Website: walmart
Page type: added-to-cart
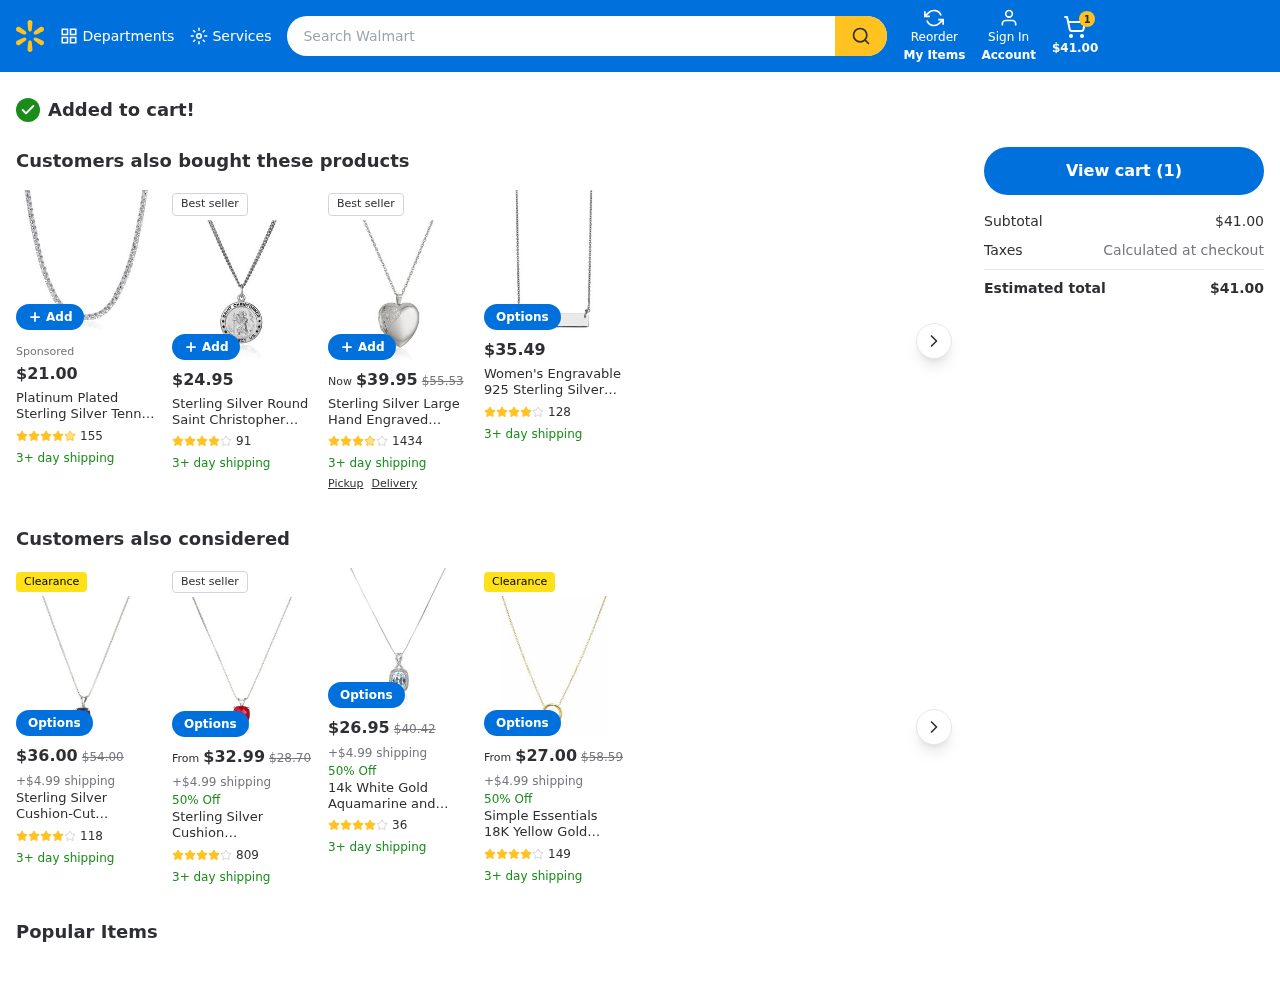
Product elements: key: PRODUCT2_NAME
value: Platinum Plated Sterling Silver Tennis Necklace set with Round Cut Swarovski Zirconia (4 mm), 17"
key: PRODUCT2_NUM_RATINGS
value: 155
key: PRODUCT2_PRICE
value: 21
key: PRODUCT2_RATING
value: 4.7
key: PRODUCT3_NAME
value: Sterling Silver Round Saint Christopher Medal with Stainless Steel Chain, 20
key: PRODUCT3_NUM_RATINGS
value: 91
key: PRODUCT3_PRICE
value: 24.95
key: PRODUCT3_RATING
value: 4.1
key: PRODUCT4_NAME
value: Sterling Silver Large Hand Engraved Floral Heart Pendant with Satin and Polished Finish Locket Neckl
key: PRODUCT4_NUM_RATINGS
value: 1434
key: PRODUCT4_PRICE
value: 39.95
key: PRODUCT4_RATING
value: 3.5
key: PRODUCT5_NAME
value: Women's Engravable 925 Sterling Silver Cable Chain Necklace with 7X28MM Polished I.D. Bar, Size 0
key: PRODUCT5_NUM_RATINGS
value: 128
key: PRODUCT5_PRICE
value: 35.49
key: PRODUCT5_RATING
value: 4.4
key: PRODUCT6_NAME
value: Sterling Silver Cushion-Cut Checkerboard Created Blue Sapphire Pendant Necklace (6mm)
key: PRODUCT6_NUM_RATINGS
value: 118
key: PRODUCT6_PRICE
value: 36
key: PRODUCT6_RATING
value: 4.2
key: PRODUCT7_NAME
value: Sterling Silver Cushion Checkerboard Cut Gemstone Pendant Necklace (8mm)
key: PRODUCT7_NUM_RATINGS
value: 809
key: PRODUCT7_PRICE
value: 32.99
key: PRODUCT7_RATING
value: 4.3
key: PRODUCT8_NAME
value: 14k White Gold Aquamarine and Diamond (0.25 cttw, H-I Color, I2-I3 Clarity) Pendant Necklace, 18"
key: PRODUCT8_NUM_RATINGS
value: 36
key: PRODUCT8_PRICE
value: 26.95
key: PRODUCT8_RATING
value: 4
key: PRODUCT9_NAME
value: Simple Essentials 18K Yellow Gold Plated Sterling Silver Freshwater Pearl Fashion Necklace
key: PRODUCT9_NUM_RATINGS
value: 149
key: PRODUCT9_PRICE
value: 27
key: PRODUCT9_RATING
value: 4.3
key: PRODUCT4_ORIGINAL_PRICE
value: $55.53
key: PRODUCT6_ORIGINAL_PRICE
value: $54.00
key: PRODUCT7_ORIGINAL_PRICE
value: $28.70
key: PRODUCT8_ORIGINAL_PRICE
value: $40.42
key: PRODUCT9_ORIGINAL_PRICE
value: $58.59
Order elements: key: ORDER_NUM_ITEMS
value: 1
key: ORDER_SUBTOTAL
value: $41.00
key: ORDER_TOTAL
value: $41.00
Search elements: key: HEADER_SEARCH
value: Search Walmart